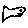
Label: fish